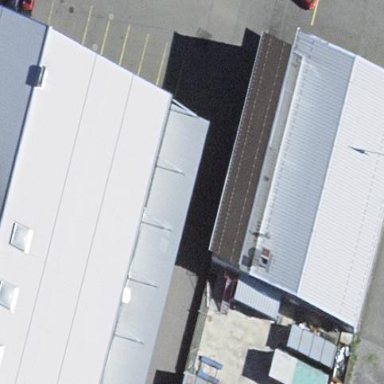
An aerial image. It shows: Industrial building.